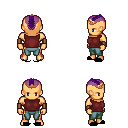
a pixel art fantasy rpg character, male body template, human, tanned skin, maroon sleeveless shirt, teal pants, purple short mohawk hairstyle, bronze tiara, leather bracers, black slippers, four views (front, back, left, right), 2x2 character sprite sheet, small pixel art, hard edges, no anti-aliasing